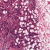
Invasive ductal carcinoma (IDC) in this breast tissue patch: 1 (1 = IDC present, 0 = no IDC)